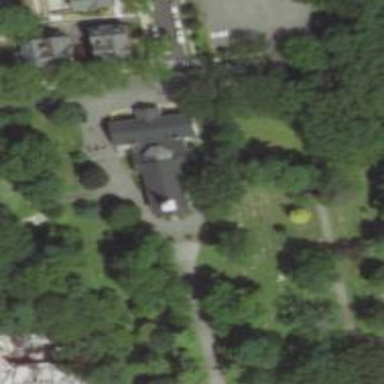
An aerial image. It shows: Driveway.